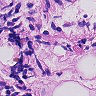
Metastatic tissue present: no